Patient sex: F
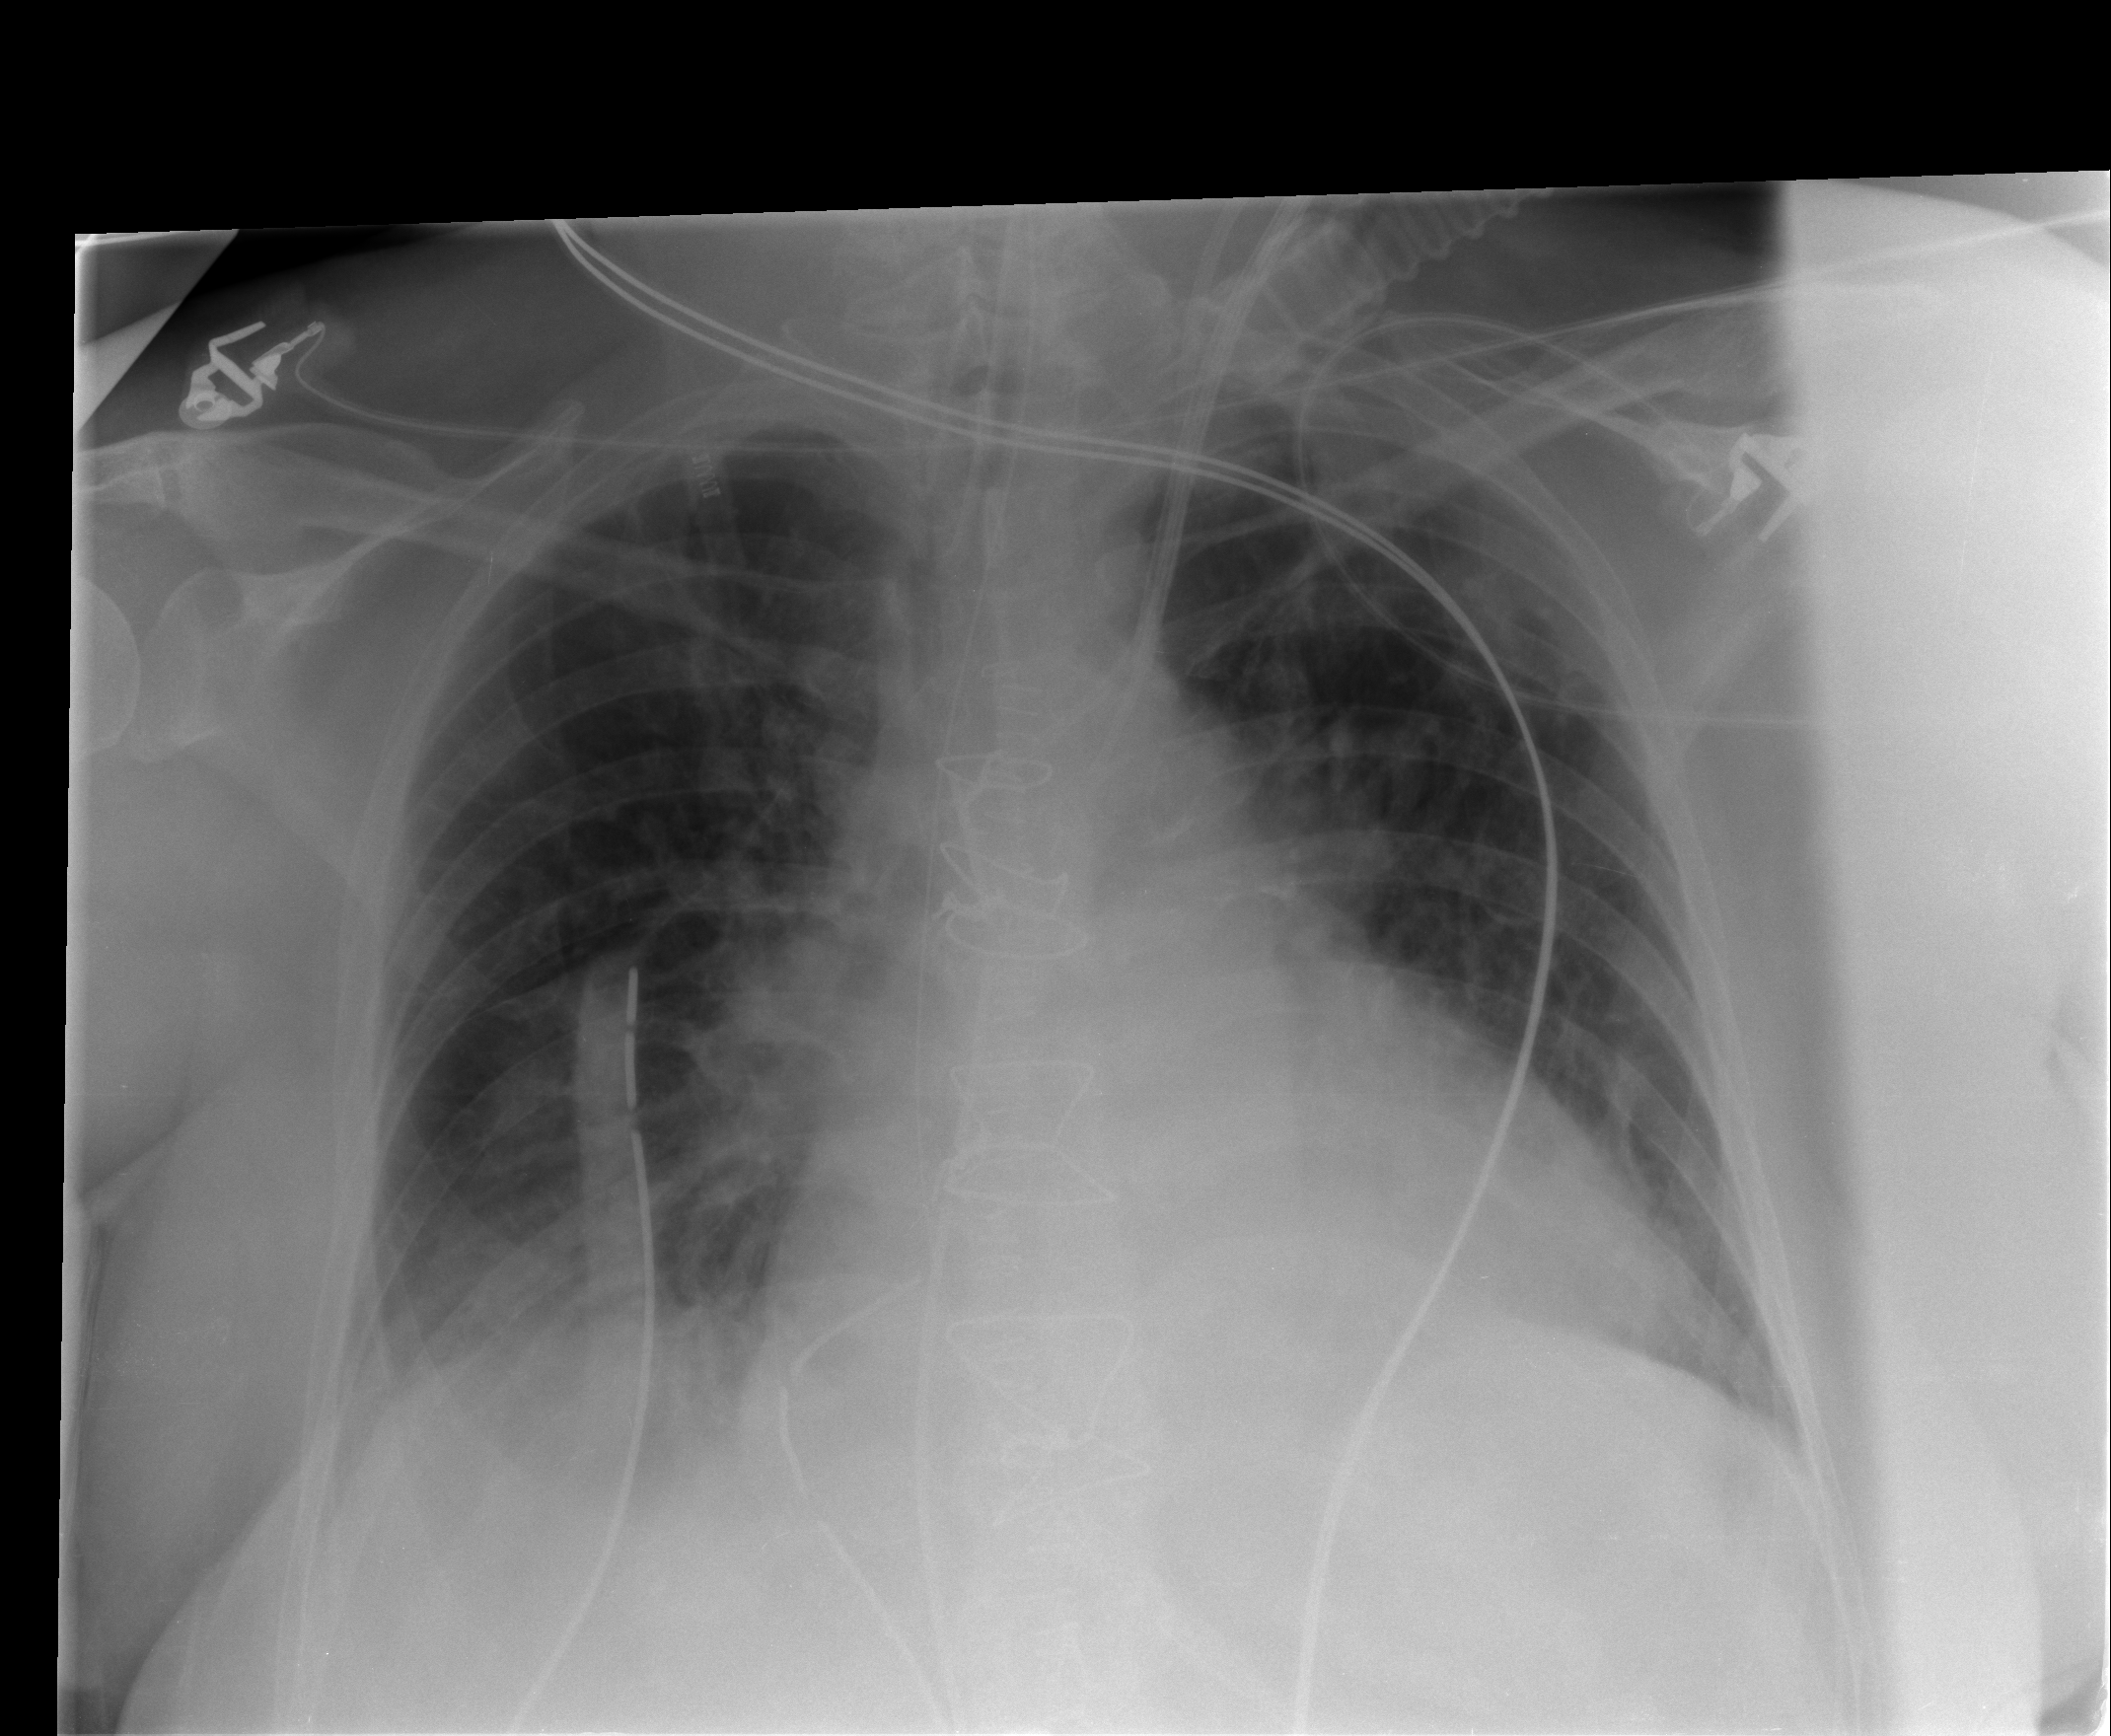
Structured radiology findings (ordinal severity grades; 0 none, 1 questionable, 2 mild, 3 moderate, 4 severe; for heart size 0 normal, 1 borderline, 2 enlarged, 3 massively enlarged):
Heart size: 2
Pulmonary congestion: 2
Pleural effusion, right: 1
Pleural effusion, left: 2
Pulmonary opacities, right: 0
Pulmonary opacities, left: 0
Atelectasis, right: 2
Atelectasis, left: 2